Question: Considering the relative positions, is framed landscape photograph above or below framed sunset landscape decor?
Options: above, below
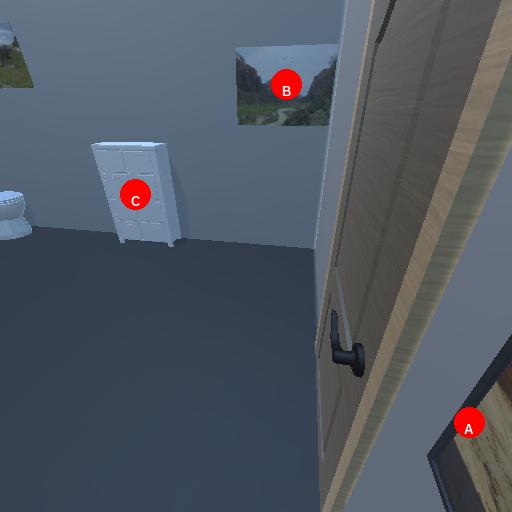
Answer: above